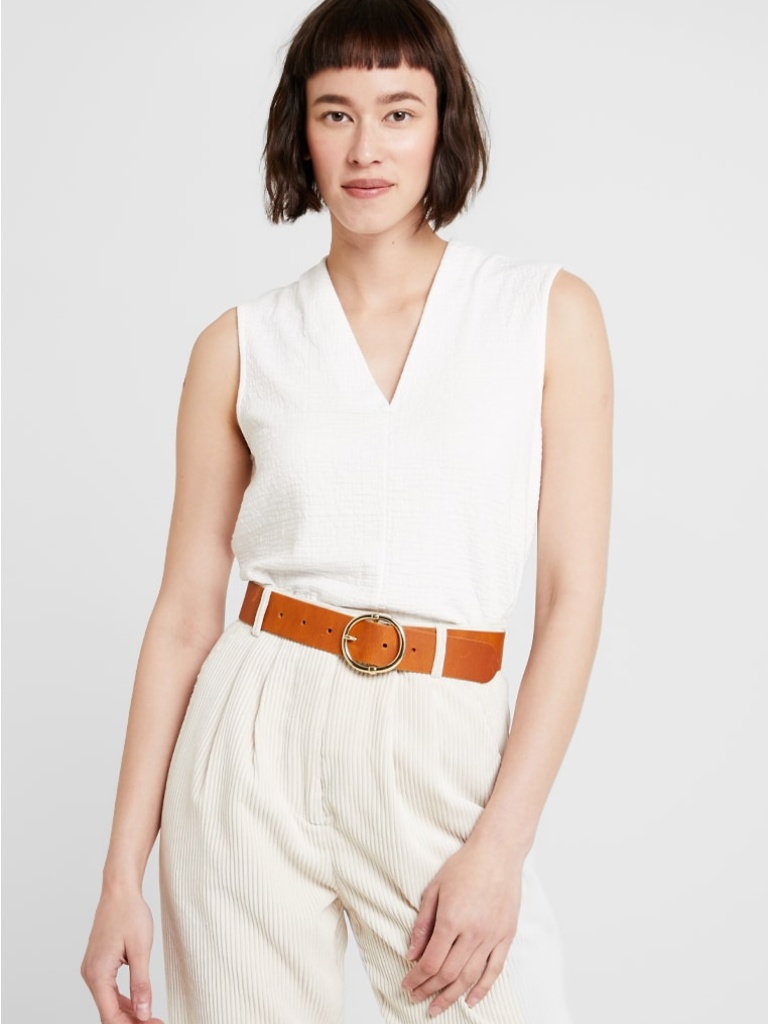
cotton relaxed sleeveless hip length Fully Tucked in v-neck blouse